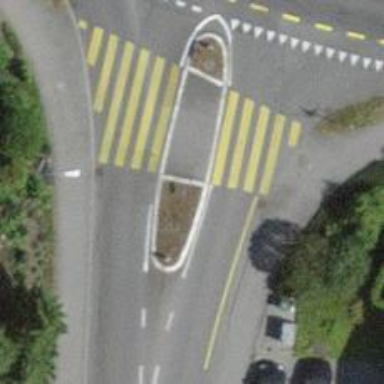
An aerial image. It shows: Kerb barrier.